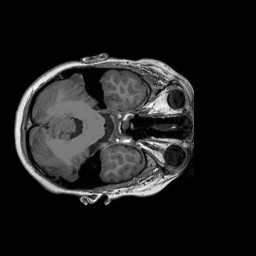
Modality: T1w
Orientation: coronal
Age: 8
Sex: male
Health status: ill